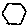
Label: hexagon